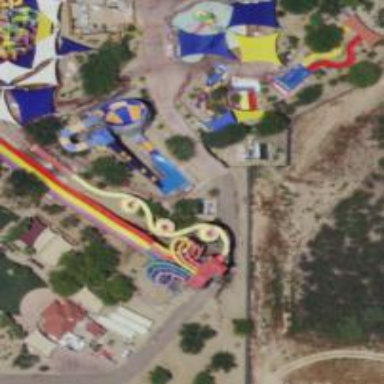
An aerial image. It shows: Water slide attraction.